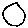
Label: circle